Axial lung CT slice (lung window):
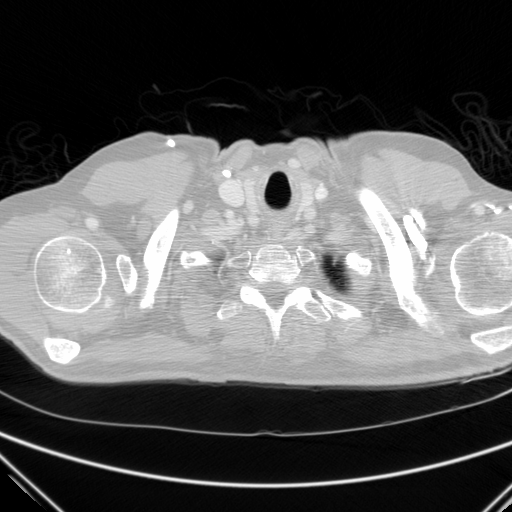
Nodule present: no